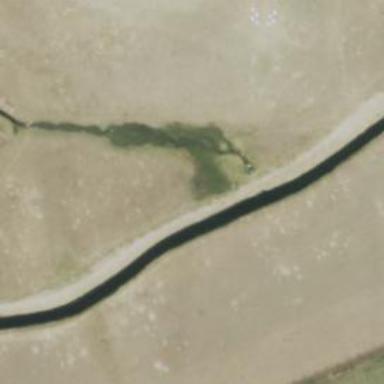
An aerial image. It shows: Canal.